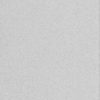
Label: dusty